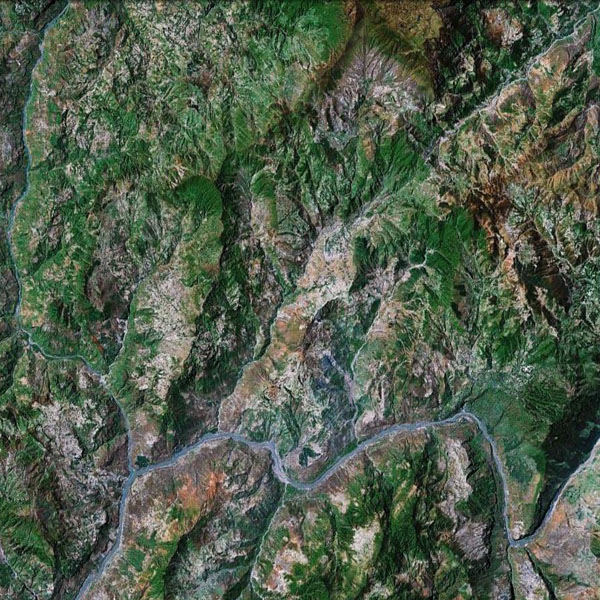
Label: Mountain